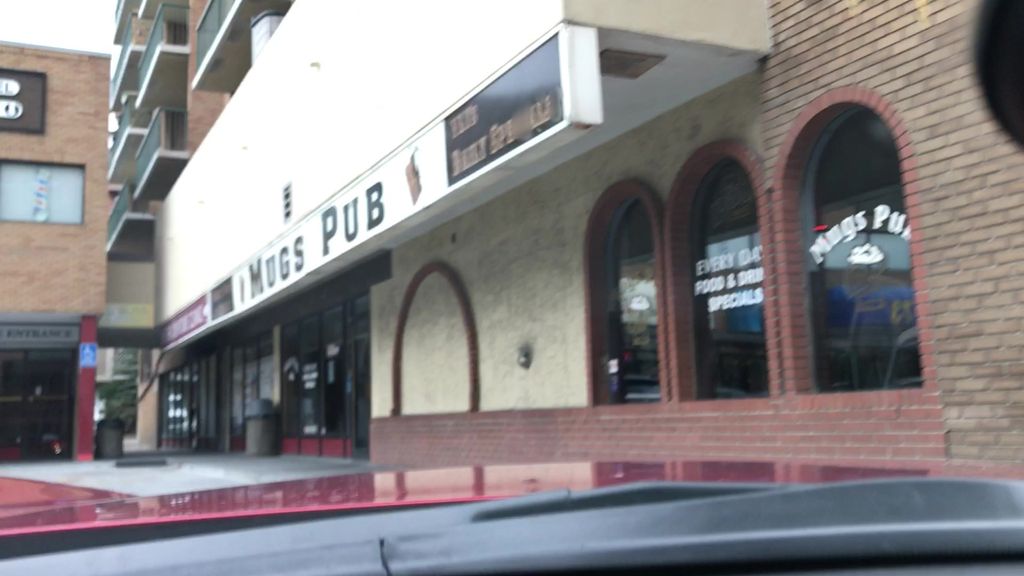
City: calgary